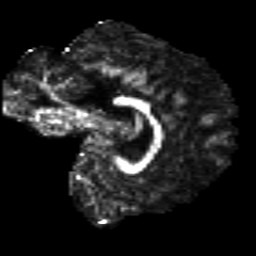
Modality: FA
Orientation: sagittal
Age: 26
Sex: male
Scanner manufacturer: siemens
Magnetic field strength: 3 T
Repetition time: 8.8 s
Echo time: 0.085 s